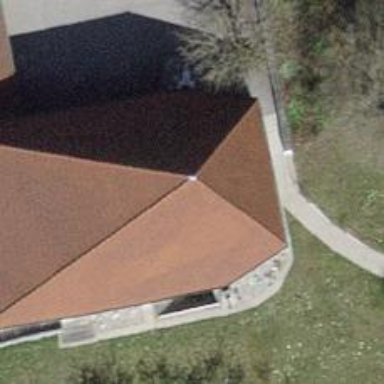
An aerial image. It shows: Building with ridged roof.